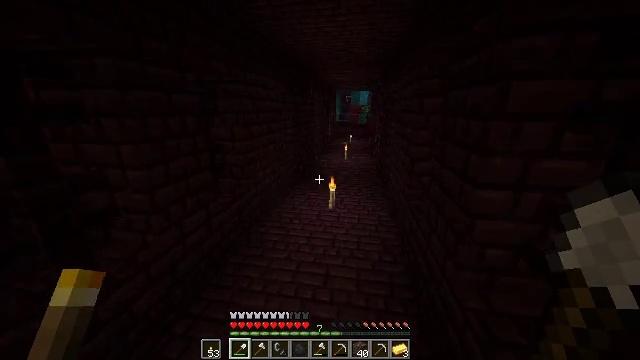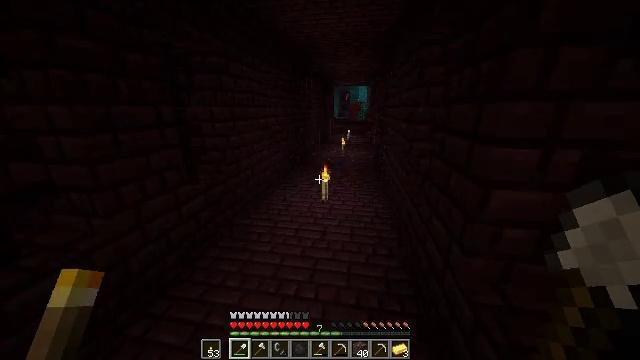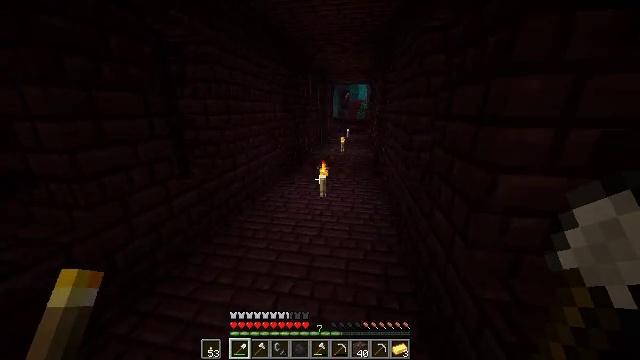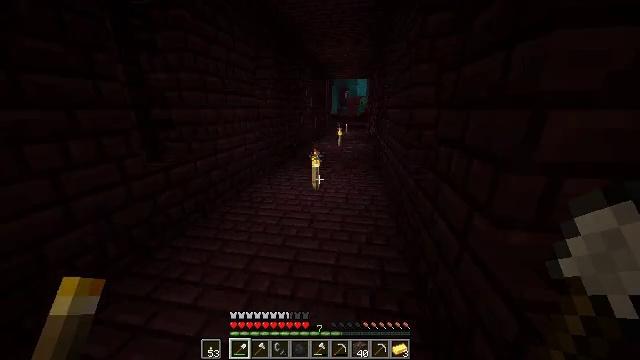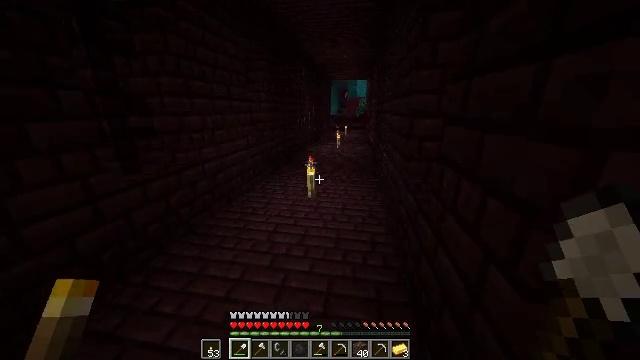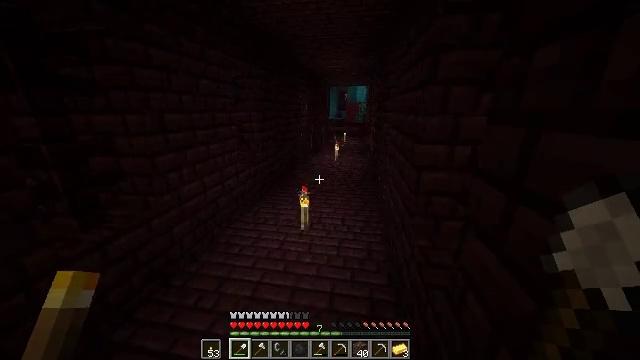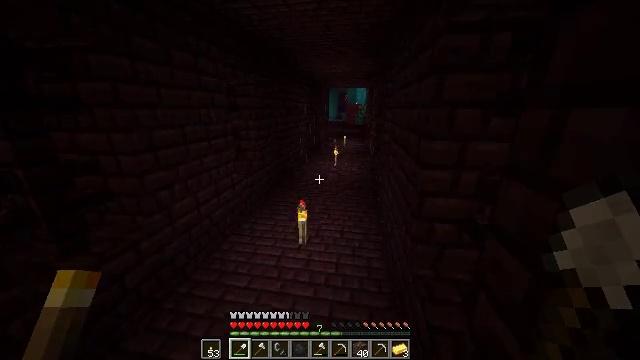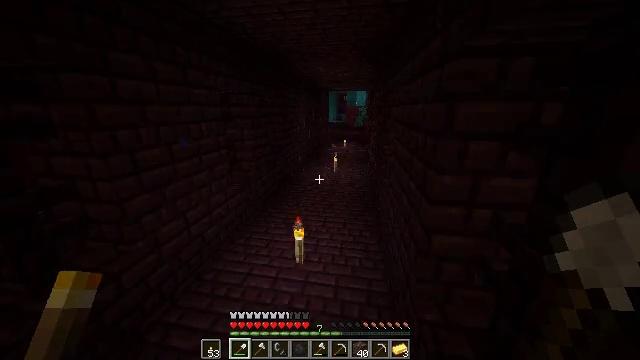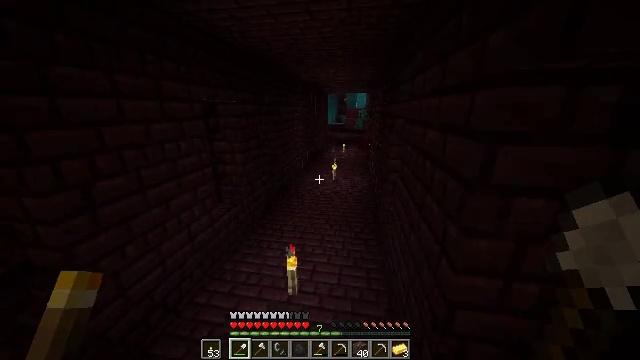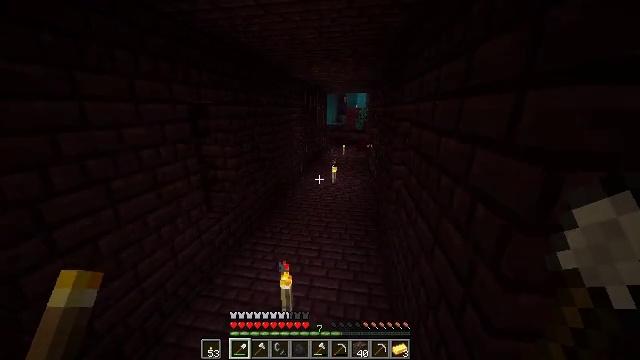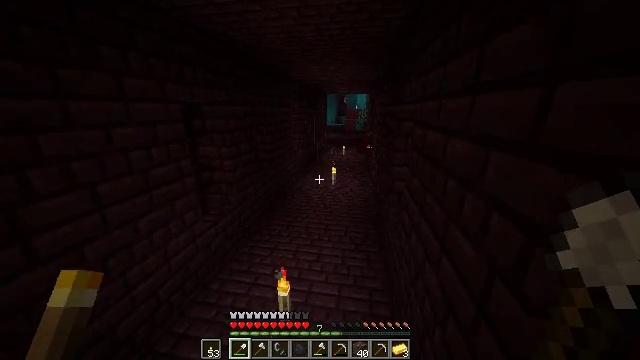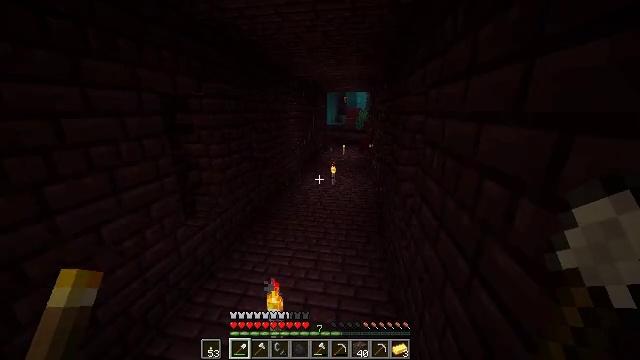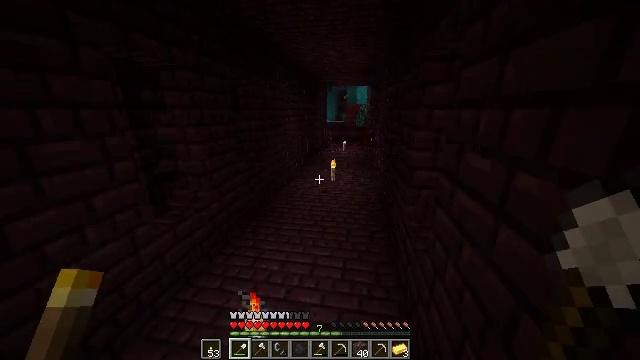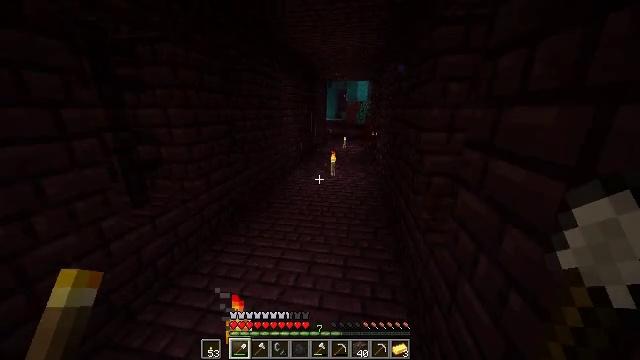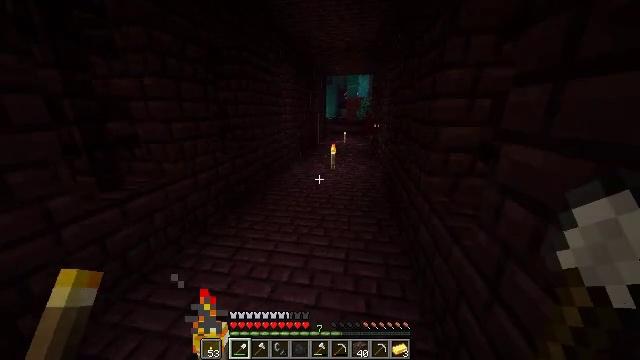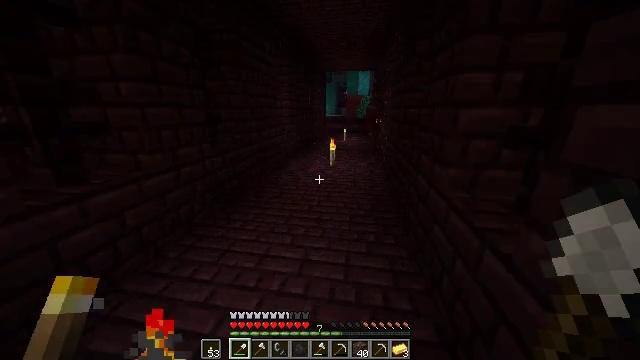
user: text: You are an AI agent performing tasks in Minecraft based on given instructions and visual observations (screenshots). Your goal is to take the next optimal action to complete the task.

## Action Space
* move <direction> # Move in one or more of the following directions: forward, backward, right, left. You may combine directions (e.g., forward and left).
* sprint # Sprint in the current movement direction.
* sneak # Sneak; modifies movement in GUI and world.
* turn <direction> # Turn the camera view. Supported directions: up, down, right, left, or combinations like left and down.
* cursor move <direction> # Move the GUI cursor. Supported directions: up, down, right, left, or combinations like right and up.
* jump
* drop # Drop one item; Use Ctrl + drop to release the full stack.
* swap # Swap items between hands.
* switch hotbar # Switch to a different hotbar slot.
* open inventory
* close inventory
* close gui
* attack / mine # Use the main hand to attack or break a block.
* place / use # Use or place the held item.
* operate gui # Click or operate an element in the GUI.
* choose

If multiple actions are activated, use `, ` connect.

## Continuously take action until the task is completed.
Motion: motion action
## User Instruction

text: Kill a magma cube.
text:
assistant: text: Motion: move forward, sprint, jump
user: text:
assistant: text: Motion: move forward, sprint, jump
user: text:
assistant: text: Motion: move forward, sprint, jump
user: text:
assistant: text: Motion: move forward, jump
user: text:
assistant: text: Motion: move forward, jump
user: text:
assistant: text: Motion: move forward, sprint, jump
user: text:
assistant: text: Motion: move forward, sprint, jump
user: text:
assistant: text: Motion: move forward, sprint, jump
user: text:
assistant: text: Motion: move forward, sprint, jump
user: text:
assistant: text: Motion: move forward, jump
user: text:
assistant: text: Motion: move forward, jump
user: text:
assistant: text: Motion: move forward, jump
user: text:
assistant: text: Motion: move forward, jump
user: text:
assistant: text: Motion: move forward, sprint, jump
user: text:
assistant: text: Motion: move forward, sprint, jump
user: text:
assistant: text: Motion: move forward, sprint, jump
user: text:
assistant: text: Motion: move forward, sprint, jump
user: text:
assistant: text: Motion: move forward, sprint, jump
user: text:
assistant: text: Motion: move forward, jump
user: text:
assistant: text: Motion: move forward, jump
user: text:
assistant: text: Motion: move forward, jump
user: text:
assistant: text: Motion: move forward, turn right, jump
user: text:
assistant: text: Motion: move forward, turn right, jump
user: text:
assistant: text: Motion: move forward, turn right and down, jump
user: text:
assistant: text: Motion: move forward, turn right, jump
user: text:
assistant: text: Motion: move forward, turn right, jump
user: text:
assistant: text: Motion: move forward, turn right
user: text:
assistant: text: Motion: move forward, turn right
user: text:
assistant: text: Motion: move forward, turn right
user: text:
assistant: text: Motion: move forward